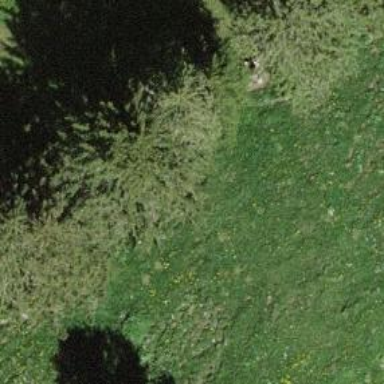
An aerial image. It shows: Needle-leaved tree in its natural environment.